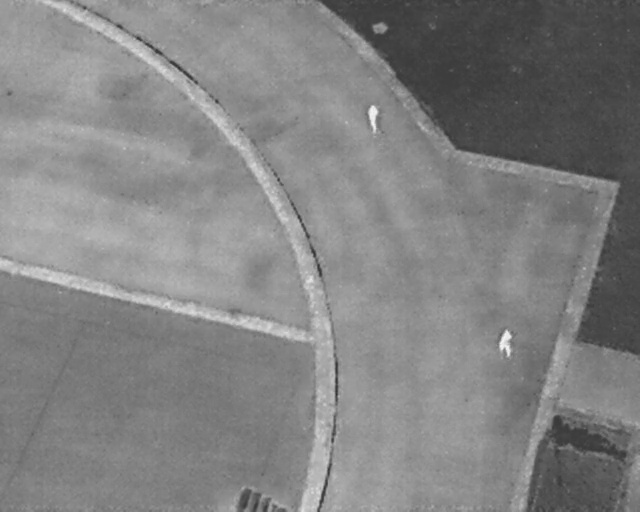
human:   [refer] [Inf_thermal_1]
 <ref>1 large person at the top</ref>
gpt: <box>[[55, 21, 60, 24, 175]]</box>